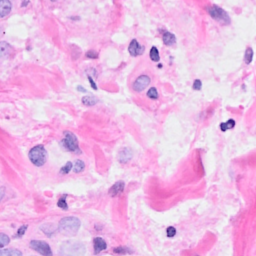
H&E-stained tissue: Breast